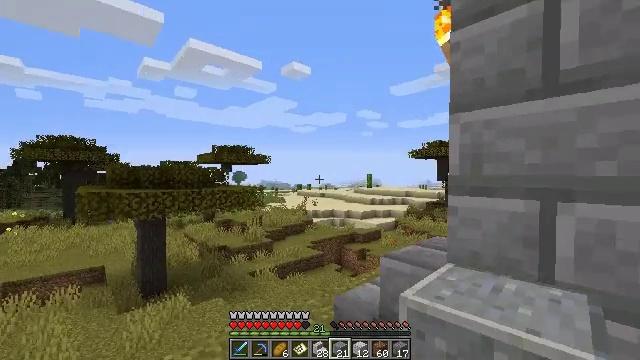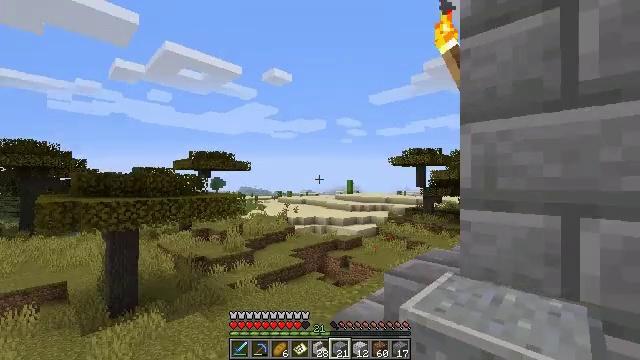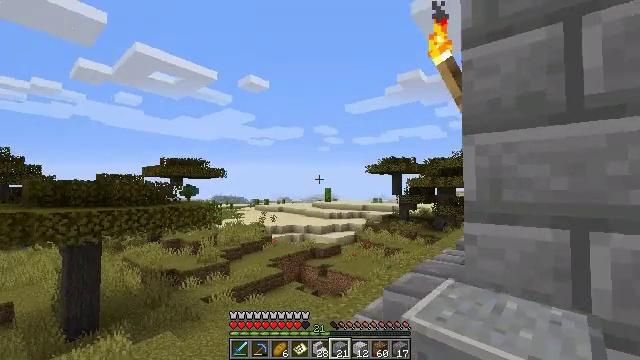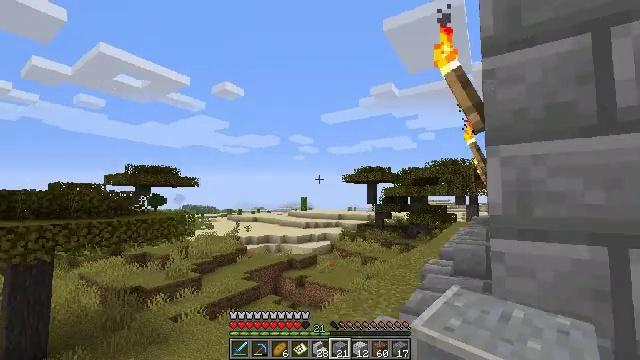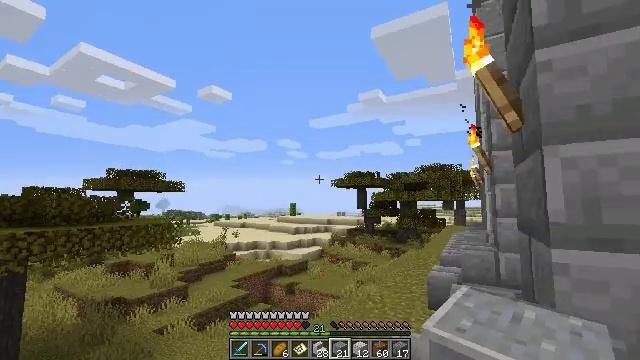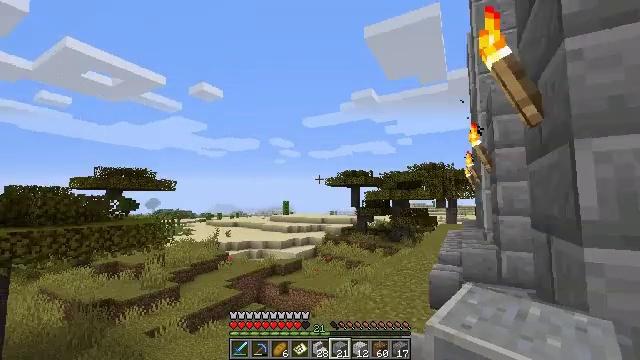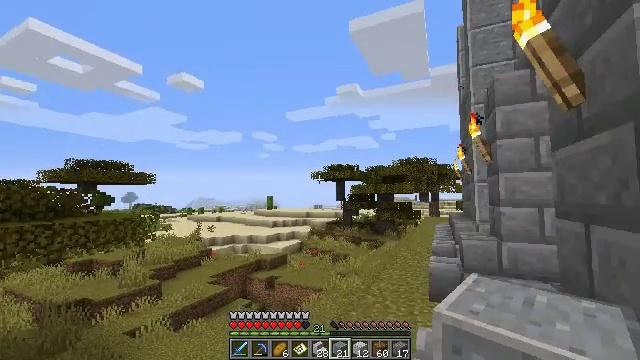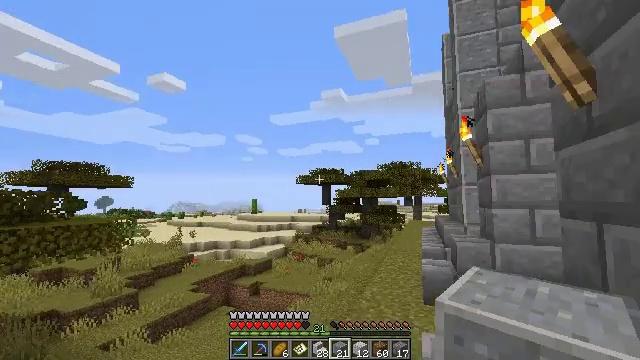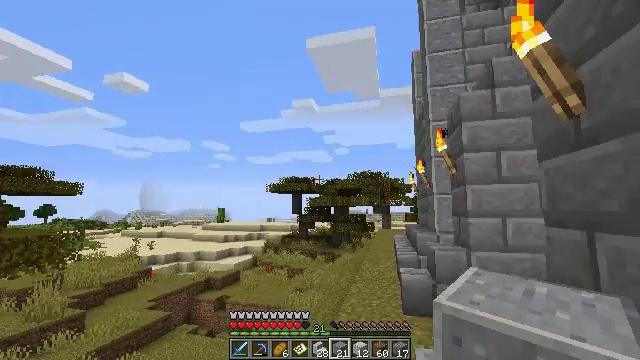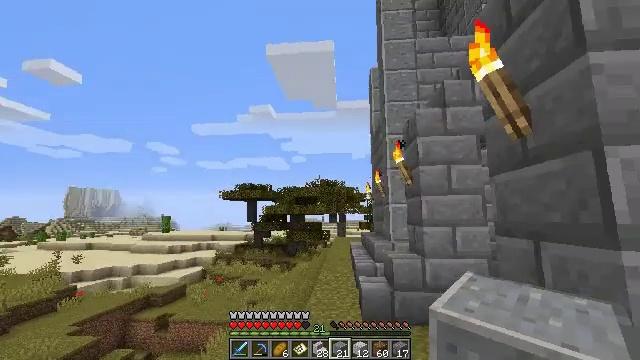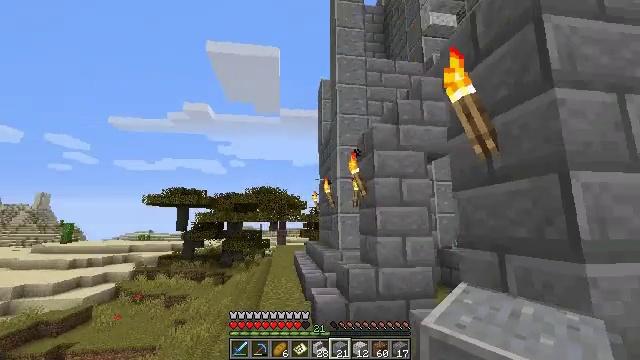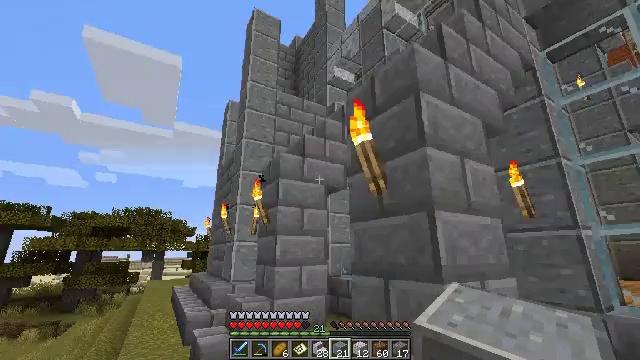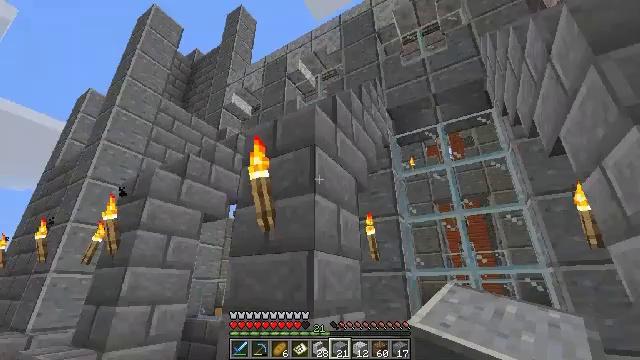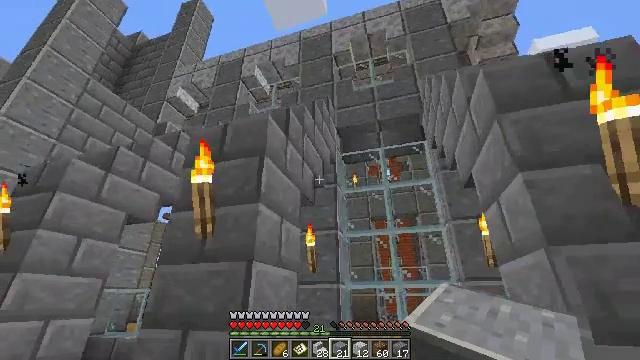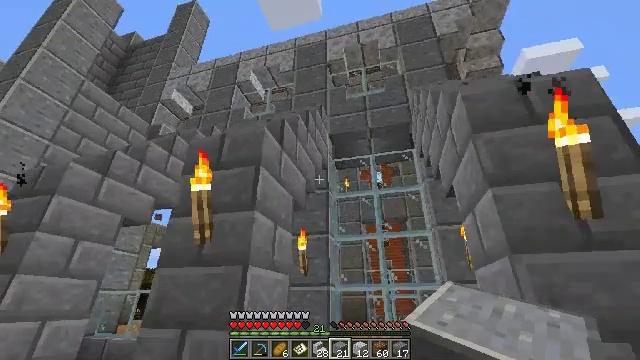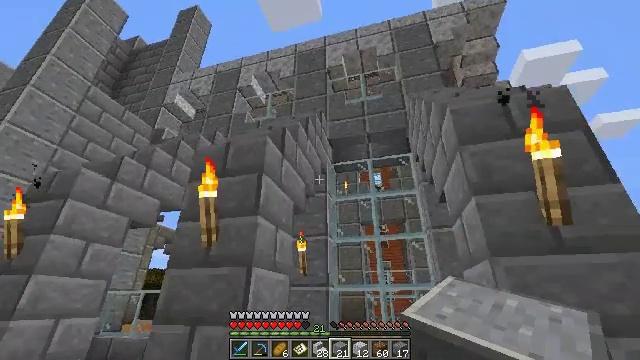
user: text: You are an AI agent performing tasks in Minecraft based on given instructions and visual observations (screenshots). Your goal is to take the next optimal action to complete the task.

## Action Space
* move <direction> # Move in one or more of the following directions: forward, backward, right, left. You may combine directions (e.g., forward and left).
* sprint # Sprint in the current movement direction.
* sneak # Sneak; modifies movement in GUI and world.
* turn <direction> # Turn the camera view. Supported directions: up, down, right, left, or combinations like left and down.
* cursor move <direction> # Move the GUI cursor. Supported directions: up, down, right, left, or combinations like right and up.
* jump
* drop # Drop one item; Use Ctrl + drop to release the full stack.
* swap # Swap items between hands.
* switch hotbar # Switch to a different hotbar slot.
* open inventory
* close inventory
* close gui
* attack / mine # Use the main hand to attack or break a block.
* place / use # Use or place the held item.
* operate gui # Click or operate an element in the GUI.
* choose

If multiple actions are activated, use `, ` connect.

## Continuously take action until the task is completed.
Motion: motion action
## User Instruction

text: Collect the polished andesite by holding left button.
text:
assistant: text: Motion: move forward and move left, turn right and up
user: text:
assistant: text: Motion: move forward and move left, turn right and up
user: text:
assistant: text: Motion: move forward and move left, turn right and up
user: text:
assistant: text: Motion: move forward and move left, turn right and up
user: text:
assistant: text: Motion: move forward and move left, turn right
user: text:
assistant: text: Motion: move forward and move left, turn right and down
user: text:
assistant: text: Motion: move forward and move left, turn right
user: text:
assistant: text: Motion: move forward and move left, turn right and up
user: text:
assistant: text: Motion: move forward and move left, turn right and up
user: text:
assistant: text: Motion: move left, turn right and up
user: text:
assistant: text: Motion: turn right and up
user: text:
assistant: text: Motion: move back, turn right and up
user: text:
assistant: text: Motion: move back, turn right and up
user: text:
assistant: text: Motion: move back, turn right
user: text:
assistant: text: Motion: move back
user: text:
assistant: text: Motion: move back, turn right and up
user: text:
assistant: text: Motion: move back
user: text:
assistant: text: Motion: move back
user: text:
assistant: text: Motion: move back
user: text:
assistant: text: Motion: move back
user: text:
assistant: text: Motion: move back
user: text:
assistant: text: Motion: move back and move right
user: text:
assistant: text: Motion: move back and move right
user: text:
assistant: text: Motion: move back and move right
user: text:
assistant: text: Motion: move back and move right
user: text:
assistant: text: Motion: move back and move right
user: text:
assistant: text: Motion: move back and move right
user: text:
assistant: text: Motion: move back and move right, turn left
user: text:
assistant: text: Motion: move back and move right, turn left
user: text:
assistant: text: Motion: move back and move right, turn left